Question: I am adding a validation rule to a textbox (following examples on <URL>
When starting an application, I am faced with the following cryptic error message
> Provide value on 'System.Windows.Data.Binding' threw an exception

Here is the full source code
'''
<Window.Resources>
<Style x:Key="controlStyle" TargetType="{x:Type Control}">
<Style.Triggers>
<Trigger Property="IsMouseOver" Value="True">
<Setter Property="RenderTransform">
<Setter.Value>
<RotateTransform Angle="20" />
</Setter.Value>
</Setter>
<Setter Property="Foreground" Value="Black" />
</Trigger>
</Style.Triggers>
<Setter Property="FontSize" Value="22" />
<Setter Property="Background" Value="Purple" />
<Setter Property="Foreground" Value="White" />
<Setter Property="Height" Value="50" />
<Setter Property="Width" Value="50" />
<Setter Property="RenderTransformOrigin" Value=".5,.5" />
<Setter Property="RenderTransform">
<Setter.Value>
<RotateTransform Angle="10" />
</Setter.Value>
</Setter>
<Setter Property="TextBox.TextAlignment" Value="Right" />
</Style>
<Style x:Key="textBoxStyle" TargetType="{x:Type TextBox}">
<Style.Triggers>
<Trigger Property="Validation.HasError" Value="True">
<Setter Property="Background" Value="Red" />
<Setter Property="ToolTip"
Value="{Binding RelativeSource={RelativeSource Self}, Path=(Validation.Errors)[0].ErrorContent}" />
</Trigger>
</Style.Triggers>
</Style>
</Window.Resources>
<StackPanel Orientation="Vertical">
<StackPanel Orientation="Horizontal">
<TextBox Style="{StaticResource textBoxStyle}">
<TextBox.Text>
<Binding>
<Binding.ValidationRules>
<local:JpgValidationRule />
</Binding.ValidationRules>
</Binding>
</TextBox.Text>
</TextBox>
</StackPanel>
<StackPanel Orientation="Horizontal">
<Button Style="{StaticResource controlStyle}">1</Button>
<ComboBox Style="{StaticResource controlStyle}">
<ComboBox.Items>2</ComboBox.Items>
</ComboBox>
<Expander Style="{StaticResource controlStyle}" Content="3" />
<TabControl Style="{StaticResource controlStyle}">
<TabControl.Items>4</TabControl.Items>
</TabControl>
<ToolBar Style="{StaticResource controlStyle}">
<ToolBar.Items>5</ToolBar.Items>
</ToolBar>
<!--<InkCanvas Style="{StaticResource controlStyle}" />-->
<TextBox Style="{StaticResource controlStyle}" Text="7" />
</StackPanel>
</StackPanel>
'''
'''
using System.Globalization;
using System.IO;
using System.Windows.Controls;
namespace StylesDemo
{
public class JpgValidationRule : ValidationRule
{
public override ValidationResult Validate(object value, CultureInfo cultureInfo)
{
string fileName = value.ToString();
// Reject nonexistent files:
if (!File.Exists(fileName))
return new ValidationResult(false, "Value is not a valid file!");
// Reject files that don't end in .jpg:
if (Path.GetExtension(fileName).ToUpper() != ".JPG")
return new ValidationResult(false, "Value is not a .jpg file!");
return new ValidationResult(true, null);
}
}
}
'''
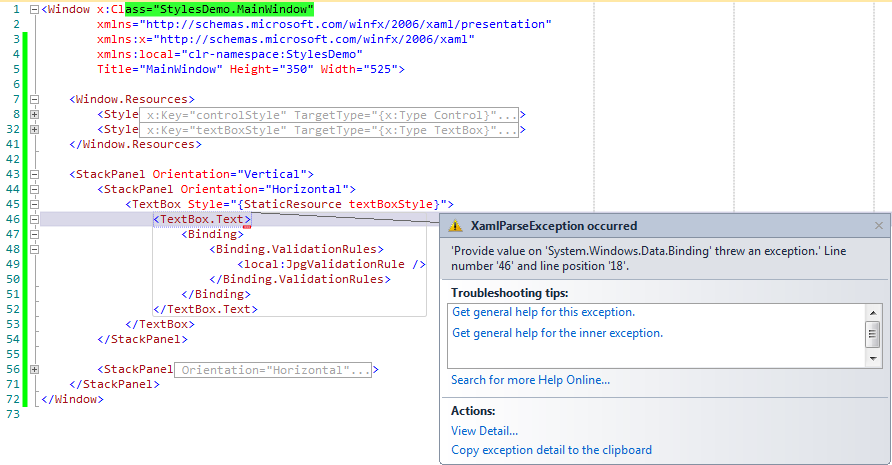
Answer: I think it is related to default binding mode for TextBox.Text which is TwoWay, and for that Path is required. You can try and set 'Mode="OneWay"' as an attribute in the Binding tag that should work here but I am not completely sure about your overall requirement.